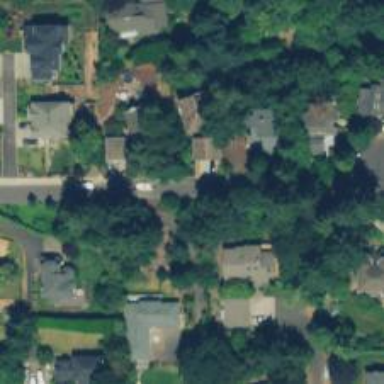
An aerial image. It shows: Residential road with sidewalk on the left.